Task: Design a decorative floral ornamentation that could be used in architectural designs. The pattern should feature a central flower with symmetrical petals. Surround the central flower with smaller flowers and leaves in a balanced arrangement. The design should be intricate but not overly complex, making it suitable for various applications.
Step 870:
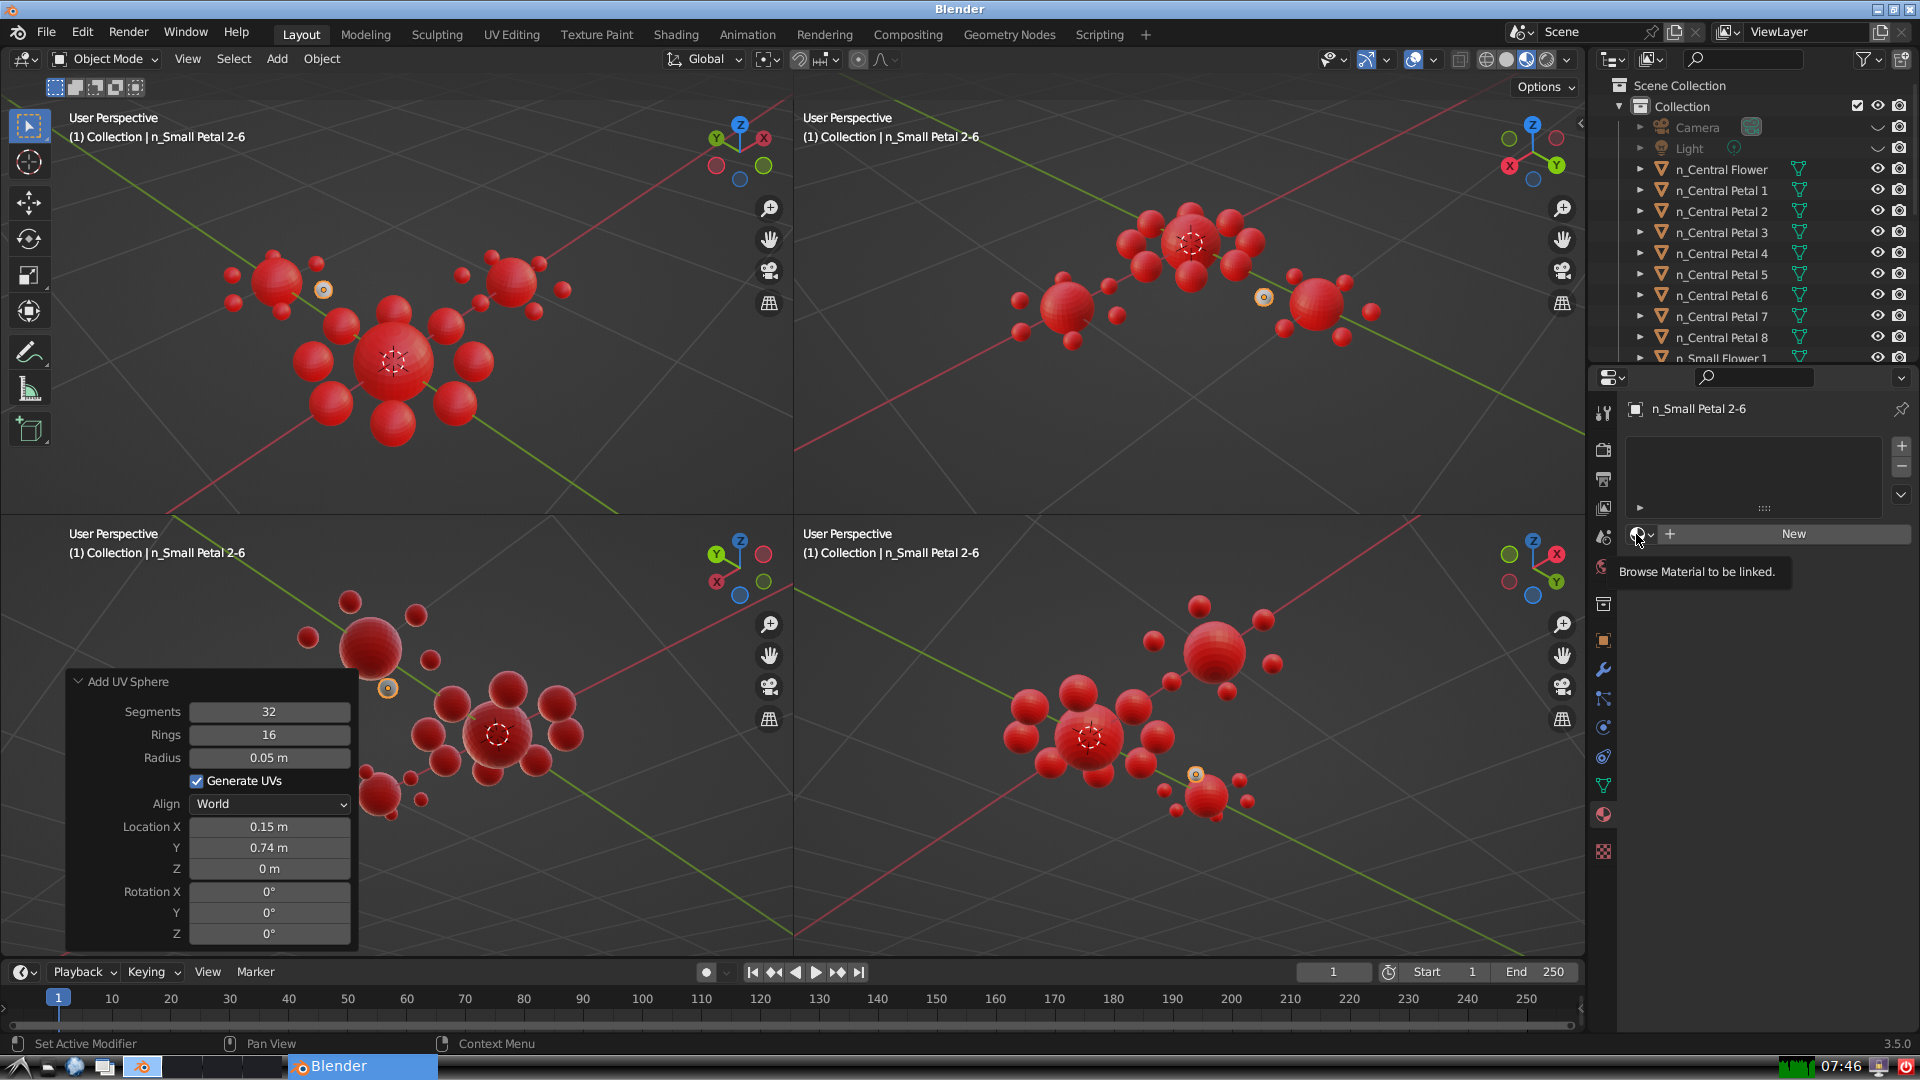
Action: click: no